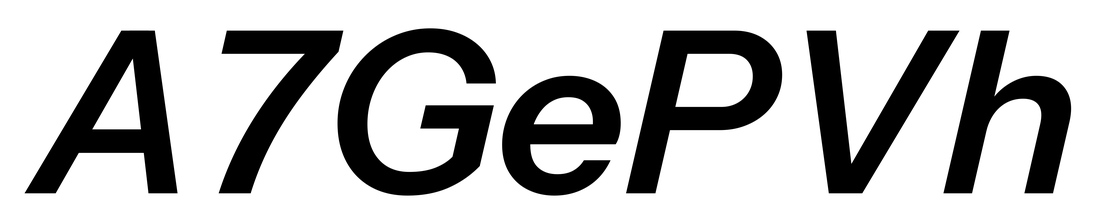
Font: InstrumentSans-Italic_SemiBold_Italic